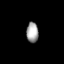
Tissue: lung
Cell type: Epithelial cells
Senescence score: 0.2296
Nuclear area (px): 238
Mean DAPI intensity: 163.525